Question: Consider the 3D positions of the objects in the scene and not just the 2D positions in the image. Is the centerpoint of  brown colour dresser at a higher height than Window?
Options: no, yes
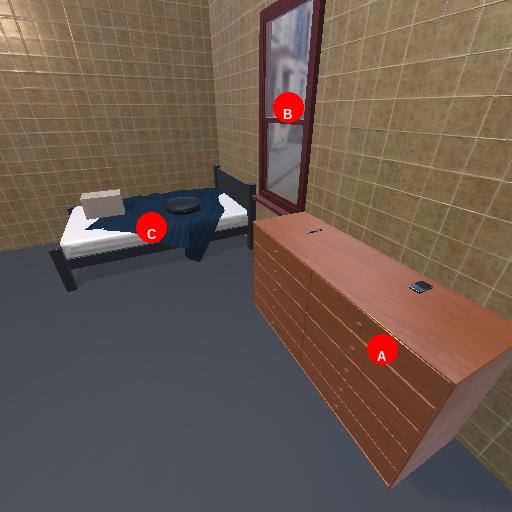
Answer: no